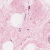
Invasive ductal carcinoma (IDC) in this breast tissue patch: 0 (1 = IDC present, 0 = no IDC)